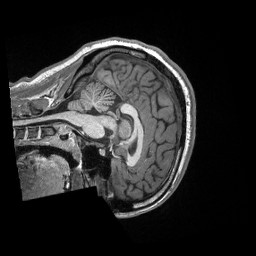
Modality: T1w
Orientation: sagittal
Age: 18
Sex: female
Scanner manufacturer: siemens
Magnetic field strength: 3 T
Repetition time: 2.3 s
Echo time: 0.00298 s